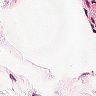
Metastatic tissue present: no